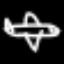
Label: airplane